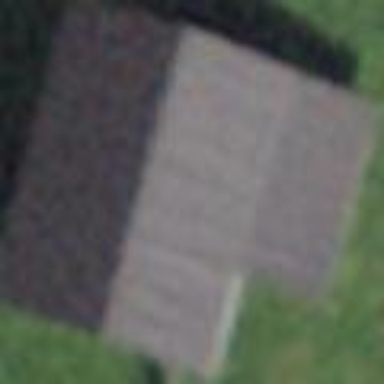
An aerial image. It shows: Stable.